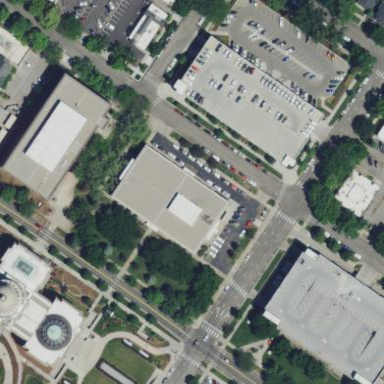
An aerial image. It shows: Government office building.